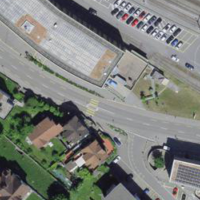
EUNIS habitat code: 54
Species observed at this site:
Asplenium ruta-muraria
Asplenium trichomanes
Salvia pratensis